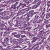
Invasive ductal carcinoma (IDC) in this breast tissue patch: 1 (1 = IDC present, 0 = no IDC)